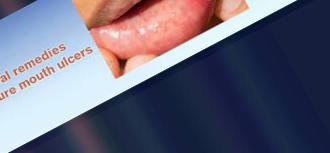
Condition: Mouth Ulcer